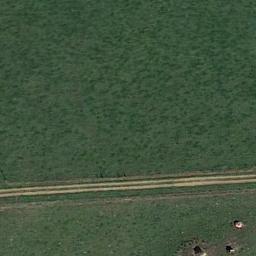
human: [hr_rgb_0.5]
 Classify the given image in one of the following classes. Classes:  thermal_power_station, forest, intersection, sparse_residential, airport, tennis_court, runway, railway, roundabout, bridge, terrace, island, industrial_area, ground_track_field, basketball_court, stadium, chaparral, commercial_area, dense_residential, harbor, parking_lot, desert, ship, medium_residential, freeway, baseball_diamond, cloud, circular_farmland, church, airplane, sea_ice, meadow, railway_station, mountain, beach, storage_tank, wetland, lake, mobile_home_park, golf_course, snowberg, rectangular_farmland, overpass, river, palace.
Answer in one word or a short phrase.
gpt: meadow